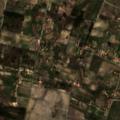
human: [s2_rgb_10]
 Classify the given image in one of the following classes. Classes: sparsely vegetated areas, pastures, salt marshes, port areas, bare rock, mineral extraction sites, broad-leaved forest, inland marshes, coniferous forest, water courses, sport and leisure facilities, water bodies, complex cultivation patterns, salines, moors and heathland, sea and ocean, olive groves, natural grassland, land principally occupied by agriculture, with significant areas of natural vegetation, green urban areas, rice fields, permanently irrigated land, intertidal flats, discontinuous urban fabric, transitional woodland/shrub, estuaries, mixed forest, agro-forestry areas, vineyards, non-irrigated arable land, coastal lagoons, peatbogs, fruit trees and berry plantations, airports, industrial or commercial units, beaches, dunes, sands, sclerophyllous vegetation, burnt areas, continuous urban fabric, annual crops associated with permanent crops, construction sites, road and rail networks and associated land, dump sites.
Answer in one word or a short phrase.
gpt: permanently irrigated land, complex cultivation patterns, broad-leaved forest, transitional woodland/shrub